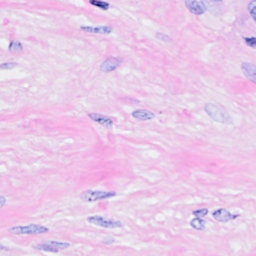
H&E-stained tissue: Breast